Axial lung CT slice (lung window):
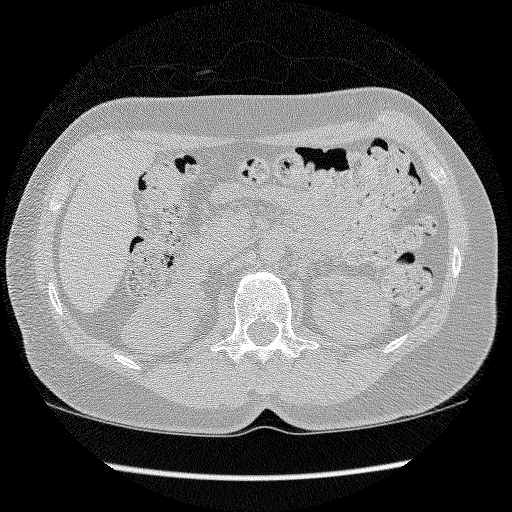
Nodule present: no